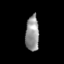
Tissue: skin
Cell type: Myeloid cells
Senescence score: 0.7976
Nuclear area (px): 471
Mean DAPI intensity: 145.839